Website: apple-inc
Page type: account-selection
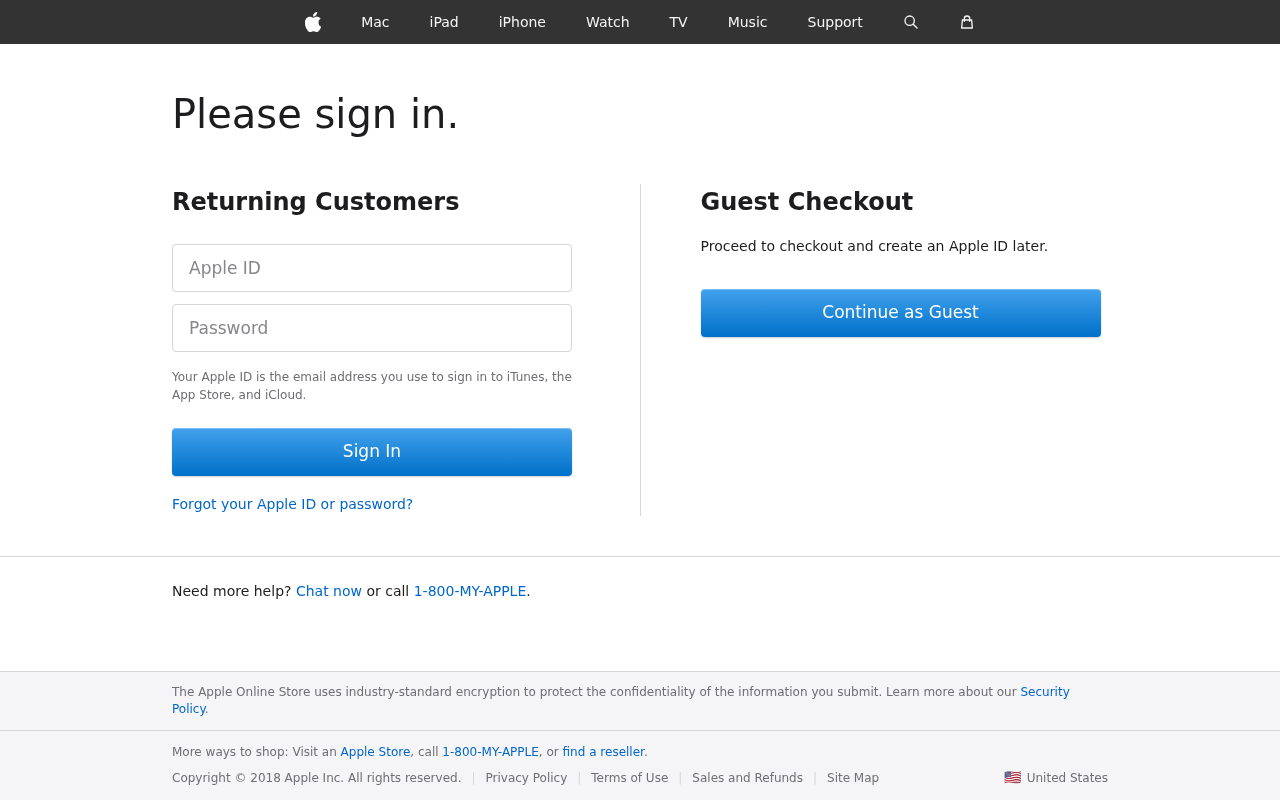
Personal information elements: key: PII_LOGIN_USERNAME
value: christine_anderson